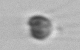
Label: Apedinella